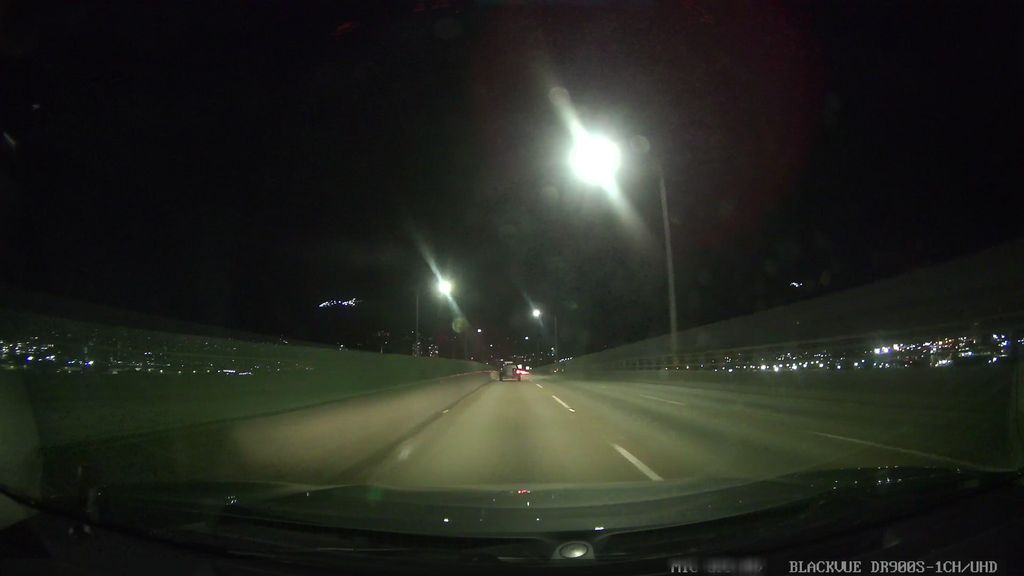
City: vancouver